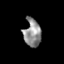
Tissue: skin
Cell type: Epithelial cells
Senescence score: 0.2793
Nuclear area (px): 463
Mean DAPI intensity: 143.352